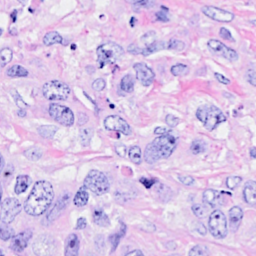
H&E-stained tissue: Breast